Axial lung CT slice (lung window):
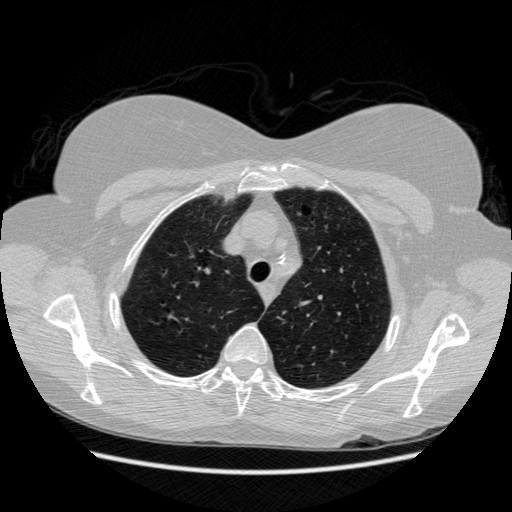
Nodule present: no